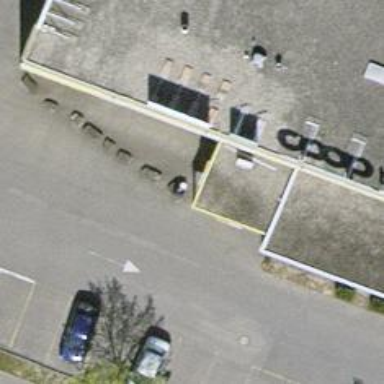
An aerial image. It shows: Block barrier.